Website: walmart
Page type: customer-info-address
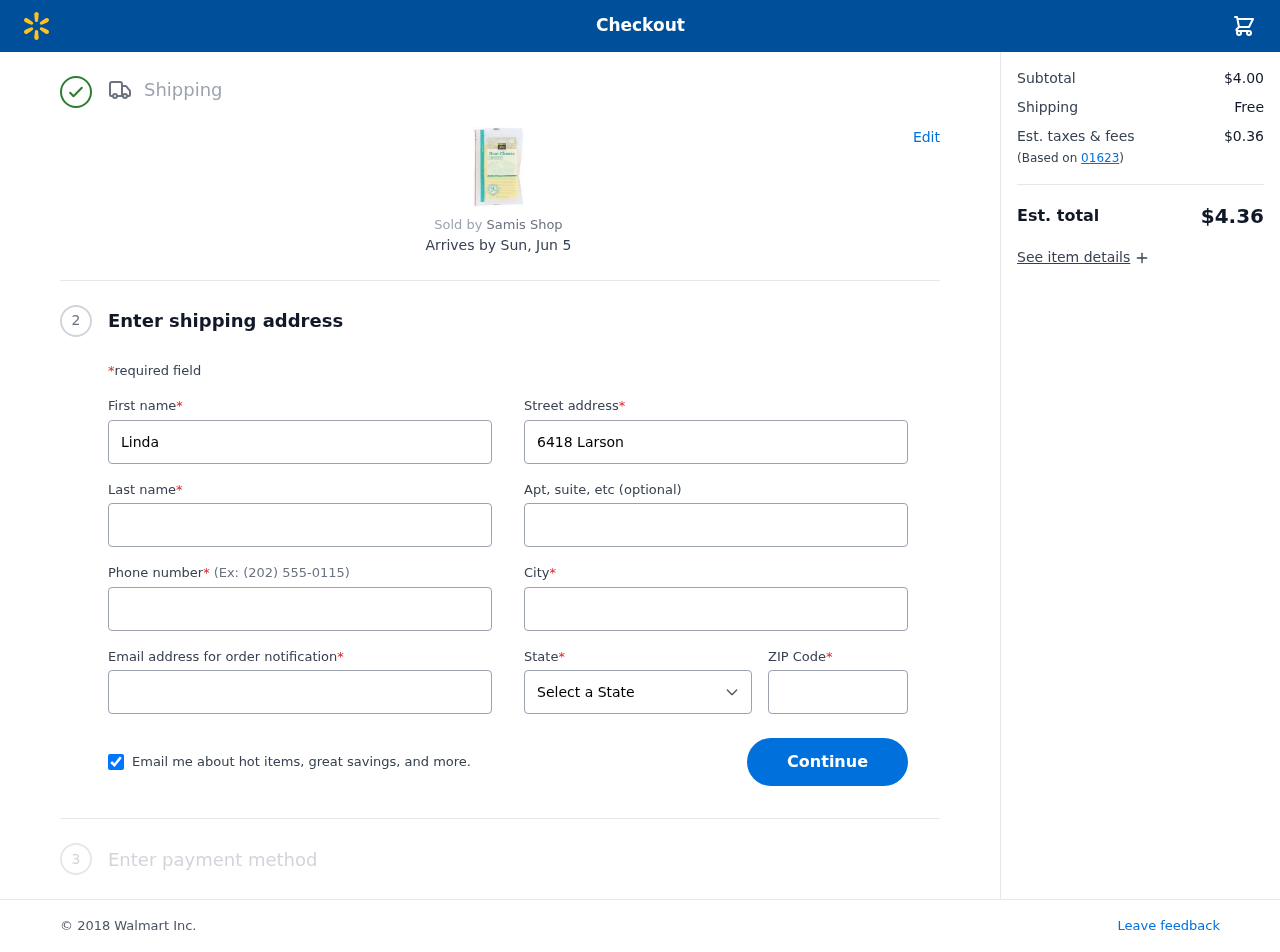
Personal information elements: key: PII_CITY
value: West Brooke
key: PII_EMAIL
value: lindaellis@gmail.com
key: PII_FIRSTNAME
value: Linda
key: PII_LASTNAME
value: Ellis
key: PII_PHONE
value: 7017471692
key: PII_POSTCODE
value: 01623
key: PII_STATE
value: Kansas
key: PII_STREET
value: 6418 Larson Mills Apt. 655
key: PII_STREET2
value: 2041 Armstrong Bypass
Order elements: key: ORDER_DELIVERY_DATE
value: Sun, Jun 5
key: ORDER_SUBTOTAL
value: $4.00
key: ORDER_SHIPPING_COST
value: Free
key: ORDER_TAX
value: $0.36
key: ORDER_TOTAL
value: $4.36